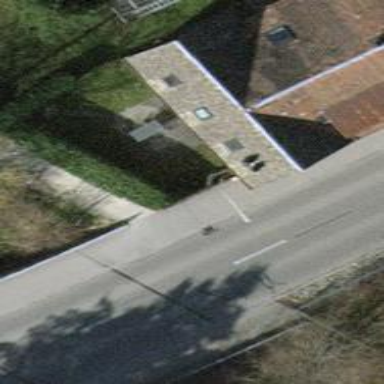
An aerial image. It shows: Sidewalk on bridge.